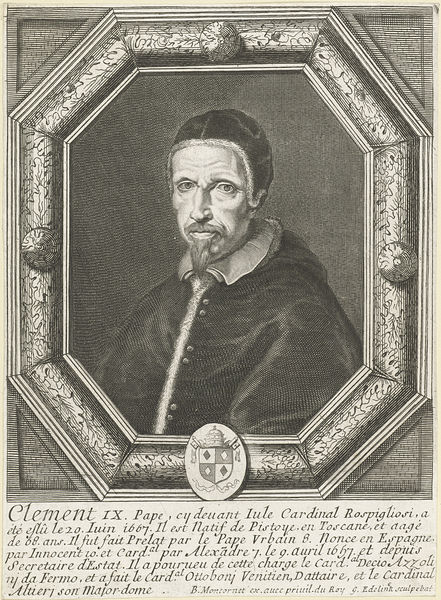
Titel: Portret van paus Clemens IX
Künstler: Gerard Edelinck
Standort: Amsterdam
Institution: Rijksmuseum
Schlagwörter: cardinal, hat, pope, collar, nose, portrait, picture, man, ear, baroque, eyes, drawing, black and white, frame, coat, mouth, wrinkles, buttons, beard, french, writing, person, human, art, monk, pencil, coat of arms, crest, seal, porträt, eye, shield, lips, cheek, druck, forehead, goatee, angry, button, text, mustache, moustache, catholic, ugly, emblem, wrinkle, holzschnitt, kupferstich, brows, octagon, number, diamond, portriat, 4, 8, element, pape, mad, clement, pontifex, writimg, clement ix, cardina, pae